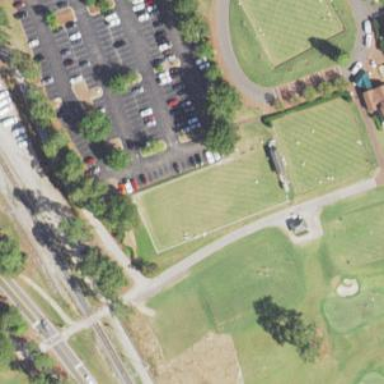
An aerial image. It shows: Grass pitch designed for bowls sport.